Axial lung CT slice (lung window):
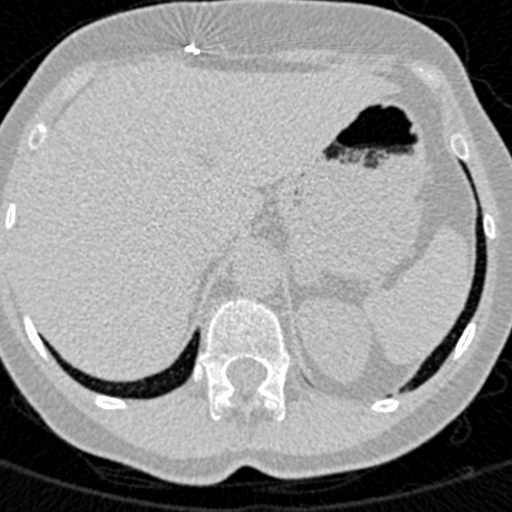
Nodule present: no